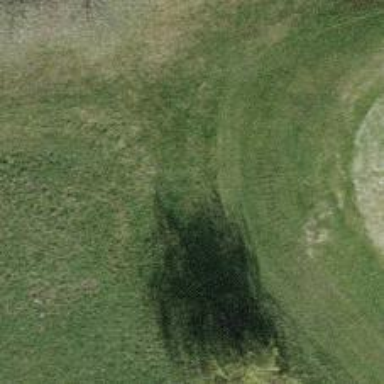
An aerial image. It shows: Golf course.